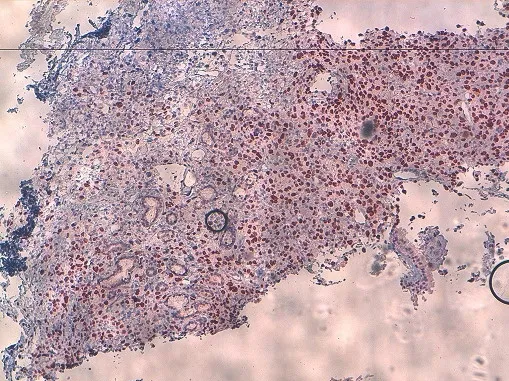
A biopsy of the tumor mass of the lung. Immunohistochemical staining of this biopsy showed a diffusely expression of the TTF1.
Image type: pathology (immunostaining)